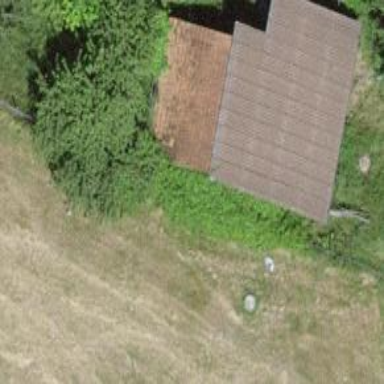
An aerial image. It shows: Rural barn.